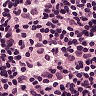
Metastatic tissue present: no